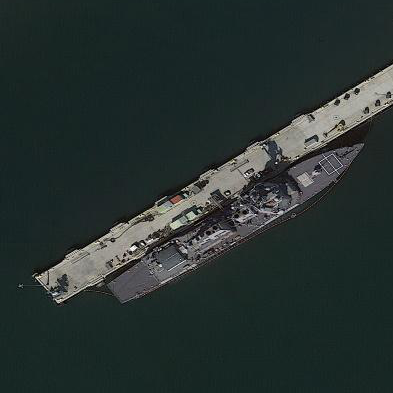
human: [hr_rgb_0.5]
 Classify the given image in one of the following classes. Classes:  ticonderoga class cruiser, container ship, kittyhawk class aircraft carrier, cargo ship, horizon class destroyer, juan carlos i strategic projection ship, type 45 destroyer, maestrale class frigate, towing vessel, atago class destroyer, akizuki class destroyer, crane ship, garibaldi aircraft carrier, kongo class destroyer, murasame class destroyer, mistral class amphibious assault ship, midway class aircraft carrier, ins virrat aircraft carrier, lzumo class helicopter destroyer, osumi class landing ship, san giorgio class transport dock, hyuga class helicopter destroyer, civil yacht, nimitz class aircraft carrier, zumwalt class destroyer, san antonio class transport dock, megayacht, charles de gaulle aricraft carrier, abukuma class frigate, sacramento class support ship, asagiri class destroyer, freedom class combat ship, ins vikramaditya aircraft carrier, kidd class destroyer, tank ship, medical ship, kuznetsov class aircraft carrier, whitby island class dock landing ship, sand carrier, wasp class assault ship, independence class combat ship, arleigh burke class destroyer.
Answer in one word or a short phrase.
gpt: Arleigh Burke class destroyer